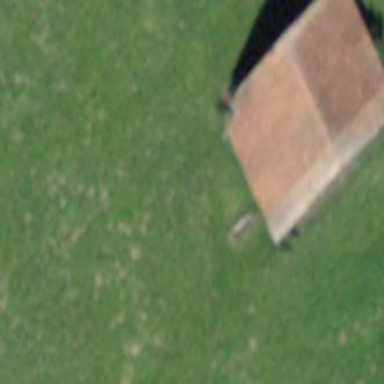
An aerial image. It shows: Barn.